Question: I am using Horizontal Scroll View, dynamically i will add items in to that. if no. of items are more than displaying items on the screen i want to show image(arrow) at the edges ( like scroll view shows fading edges). How can i do it.
just look at below image, i want create like that.
this is the xml code
'''
<HorizontalScrollView
android:layout_width="wrap_content"
android:scrollbars="none"
android:id="@+id/app_category"
android:layout_below="@+id/top_layout"
android:background="@drawable/minitopbar"
android:layout_height="30dp">
<LinearLayout
android:orientation="horizontal"
android:id="@+id/app_category_scroll_layout"
android:layout_width="wrap_content"
android:layout_height="fill_parent"/>
</HorizontalScrollView>
'''

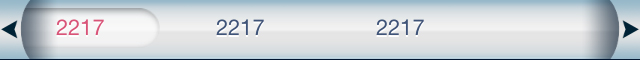
Answer: A. You have to create your own class, that extends 'HorizontalScrollView':
'''
public class ExtendedHorizontalScrollView extends HorizontalScrollView {
private IScrollStateListener scrollStateListener;
public HorizontalScrollViewForMenu(Context context, AttributeSet attrs, int defStyle) {
super(context, attrs, defStyle);
}
public HorizontalScrollViewForMenu(Context context, AttributeSet attrs) {
super(context, attrs);
}
public HorizontalScrollViewForMenu(Context context) {
super(context);
}
@Override
protected void onLayout(boolean changed, int l, int t, int r, int b) {
super.onLayout(changed, l, t, r, b);
prepare();
}
private void prepare() {
if (scrollStateListener != null) {
View content = this.getChildAt(0);
if (content.getLeft() >= 0)
scrollStateListener.onScrollMostLeft();
if (content.getLeft() < 0)
scrollStateListener.onScrollFromMostLeft();
if (content.getRight() <= getWidth())
scrollStateListener.onScrollMostRight();
if (content.getLeft() > getWidth())
scrollStateListener.onScrollFromMostRight();
}
}
@Override
protected void onScrollChanged(int l, int t, int oldl, int oldt) {
super.onScrollChanged(l, t, oldl, oldt);
if (scrollStateListener != null) {
if (l == 0)
scrollStateListener.onScrollMostLeft();
else if (oldl == 0)
scrollStateListener.onScrollFromMostLeft();
int mostRightL = this.getChildAt(0).getWidth() - getWidth();
if (l >= mostRightL)
scrollStateListener.onScrollMostRight();
if (oldl >= mostRightL && l < mostRightL)
scrollStateListener.onScrollFromMostRight();
}
}
public void setScrollStateListener(IScrollStateListener listener) {
scrollStateListener = listener;
}
public interface IScrollStateListener {
void onScrollMostLeft();
void onScrollFromMostLeft();
void onScrollMostRight();
void onScrollFromMostRight();
}
}
'''
B. Use it defining of layout:
'''
<LinearLayout
.....>
<ImageView
android:id="@+id/navigation_left"
..... />
<your.custom.view.package.ExtendedHorizontalScrollView
android:id="@+id/scroller"
android:layout_width="0px"
android:layout_weight="1"
android:fadingEdge="none"
....>
<LinearLayout
android:orientation="horizontal"
android:layout_width="match_parent"
android:layout_height="match_parent" />
</your.custom.view.package.ExtendedHorizontalScrollView>
<ImageView
android:id="@+id/navigation_right"
..... />
</LinearLayout>
'''
C. Add logic for disabling arrows when you can't scroll any more.
'''
((ExtendedHorizontalScrollView)findViewById(R.id.scroller)).setScrollStateListener(new IScrollStateListener() {
public void onScrollMostRight() {
((View) scroller.getParent()).findViewById(R.id.navigation_right).setVisibility(View.INVISIBLE);
}
public void onScrollMostLeft() {
((View) scroller.getParent()).findViewById(R.id.navigation_left).setVisibility(View.INVISIBLE);
}
public void onScrollFromMostLeft() {
((View) scroller.getParent()).findViewById(R.id.navigation_left).setVisibility(View.VISIBLE);
}
public void onScrollFromMostRight() {
((View) scroller.getParent()).findViewById(R.id.navigation_right).setVisibility(View.VISIBLE);
}
});
'''